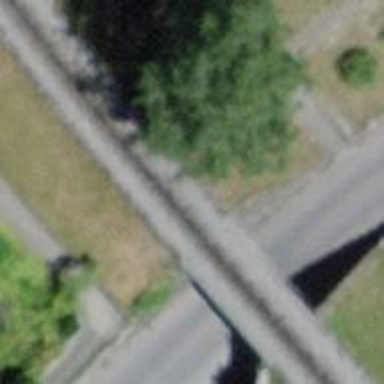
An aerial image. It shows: Narrow-gauge railway bridge with one track.